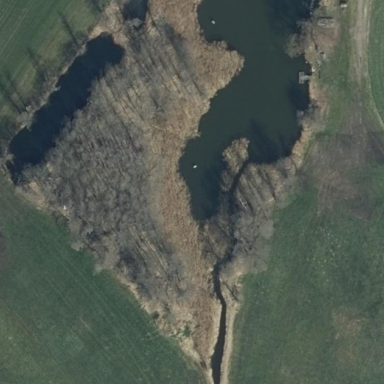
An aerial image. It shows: Reedbed wetland area.